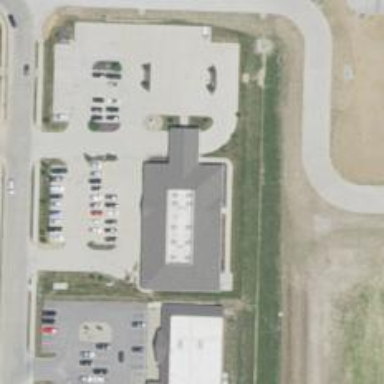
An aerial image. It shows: Healthcare clinic.